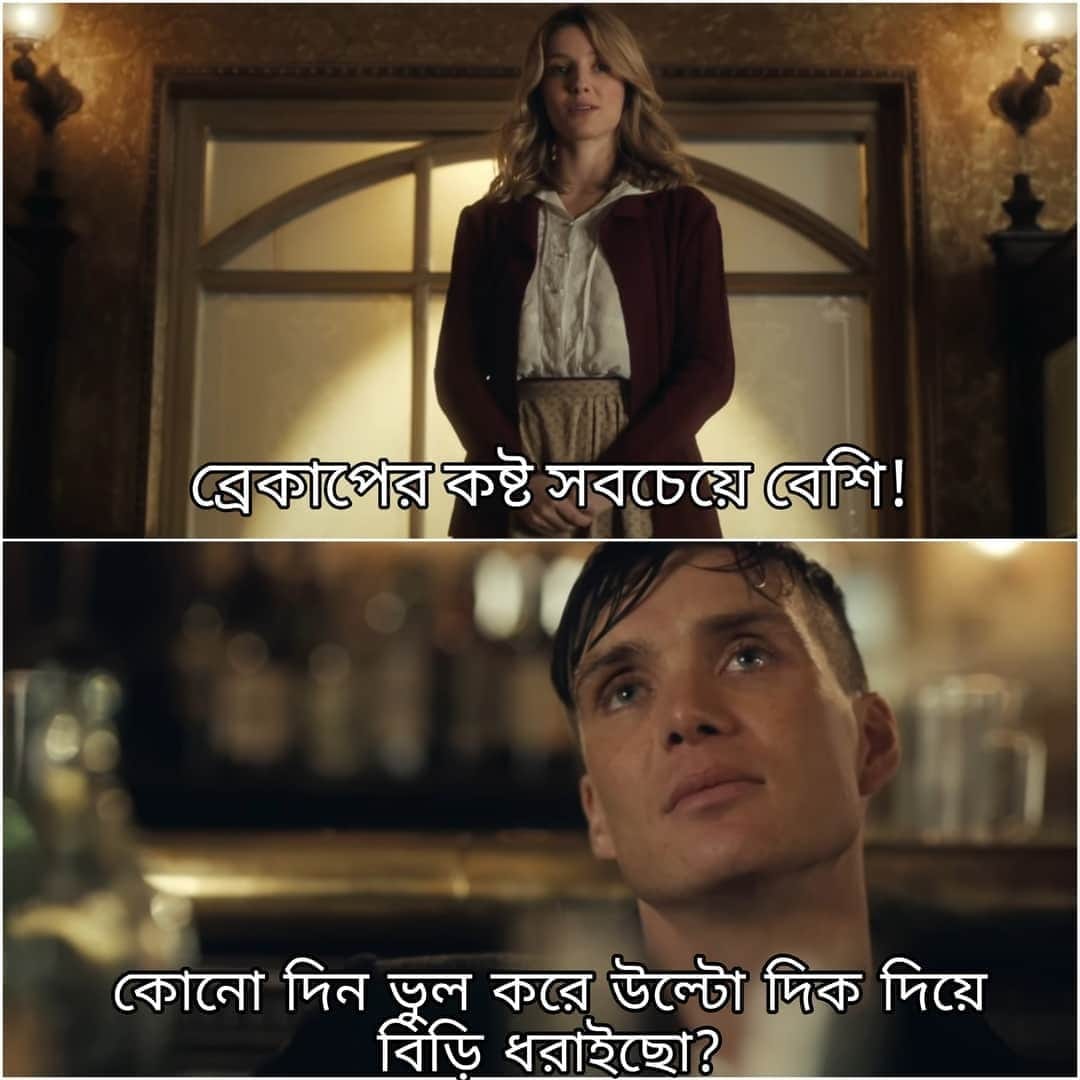
Caption: ব্রেকাপের কষ্ট সবচেয়ে বেশি !  কোনো দিন ভুল করে উলটো দিক দিয়ে বিড়ি ধরাইছো ?
Label: non-hate